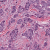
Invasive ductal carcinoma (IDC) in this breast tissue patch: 1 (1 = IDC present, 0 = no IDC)